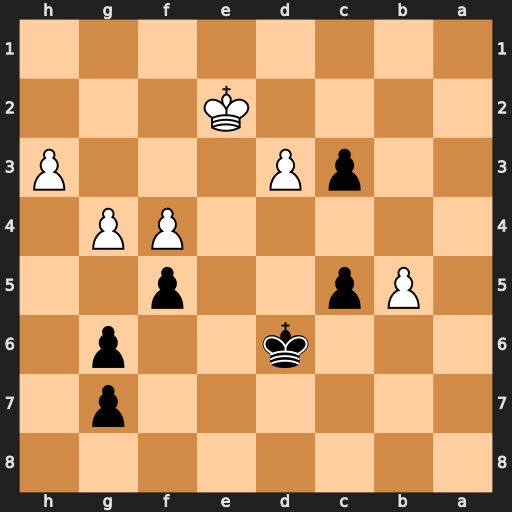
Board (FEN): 8/6p1/3k2p1/1Pp2p2/5PP1/2pP3P/4K3/8
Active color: b
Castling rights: -
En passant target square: -
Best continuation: g5 fxg5 f4